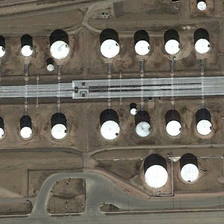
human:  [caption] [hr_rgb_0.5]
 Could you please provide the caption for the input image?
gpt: two rows of storage tanks and several others are in a piece of bareland near a road .

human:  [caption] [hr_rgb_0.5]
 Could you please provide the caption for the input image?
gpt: two rows of storage tanks and several others are in a piece of bareland near a road .

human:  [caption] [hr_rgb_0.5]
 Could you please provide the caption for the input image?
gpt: two rows of storage tanks and several others are in a piece of bareland near a road .

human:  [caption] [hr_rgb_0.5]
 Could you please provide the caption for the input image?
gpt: two rows of storage tanks and several others are in a piece of bareland near a road .

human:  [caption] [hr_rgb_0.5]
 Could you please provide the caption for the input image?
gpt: two rows of storage tanks and several others are in a piece of bareland near a road .